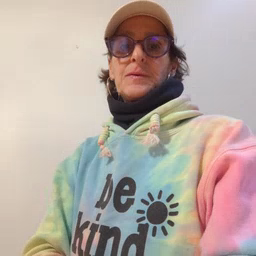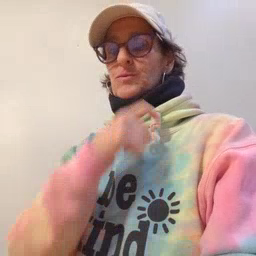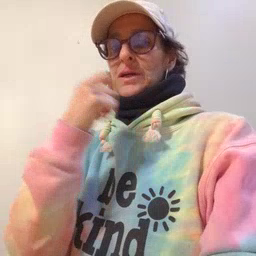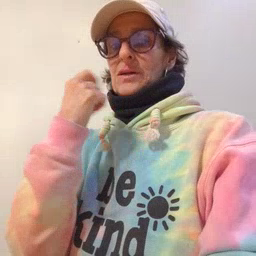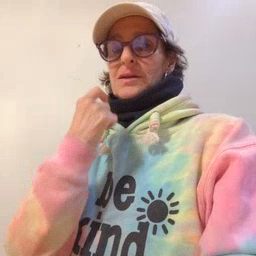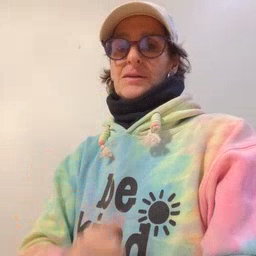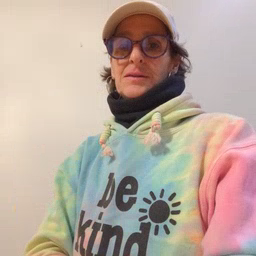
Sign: dryer